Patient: sex F, age 77
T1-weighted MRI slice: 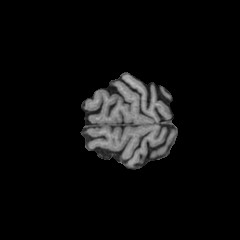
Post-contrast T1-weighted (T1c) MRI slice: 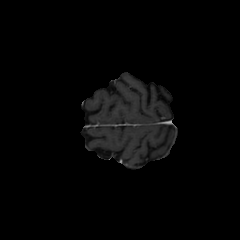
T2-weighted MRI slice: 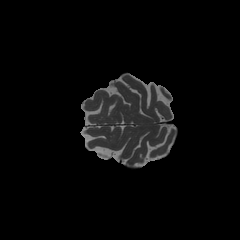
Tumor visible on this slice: no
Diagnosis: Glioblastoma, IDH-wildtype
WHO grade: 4